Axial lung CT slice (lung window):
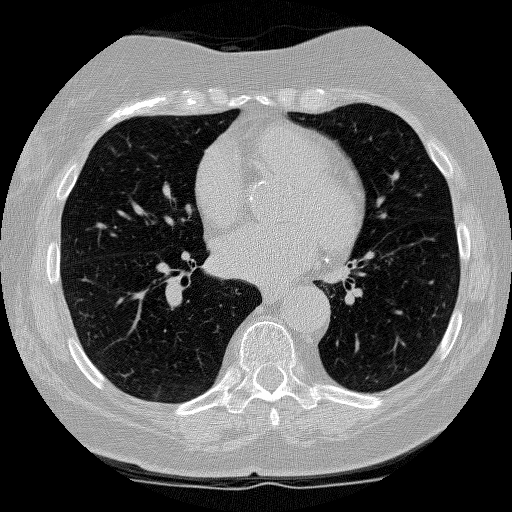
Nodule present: no